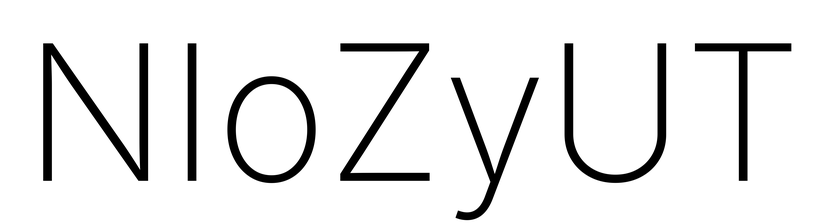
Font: Inter_ExtraLight